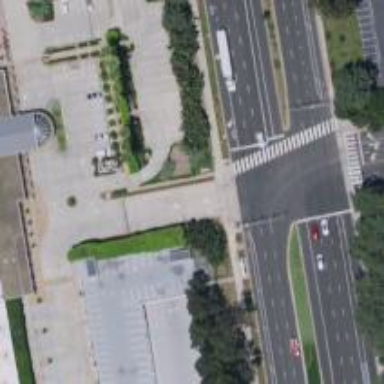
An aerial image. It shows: Primary route with asphalt surface.